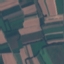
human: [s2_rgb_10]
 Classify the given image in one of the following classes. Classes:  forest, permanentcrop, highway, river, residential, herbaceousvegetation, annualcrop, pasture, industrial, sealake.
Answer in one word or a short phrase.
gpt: AnnualCrop